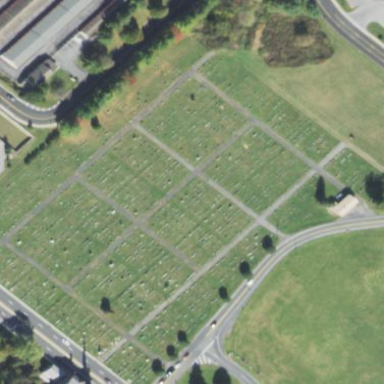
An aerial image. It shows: Cemetery.